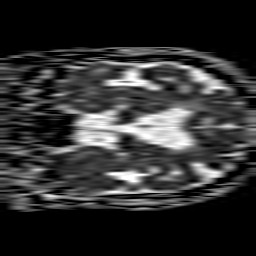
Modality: ADC
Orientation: coronal
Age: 68
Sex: female
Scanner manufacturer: philips
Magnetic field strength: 1.5 T
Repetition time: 3.396 s
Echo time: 0.09411 s